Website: ulta-beauty
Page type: delivery-shipping
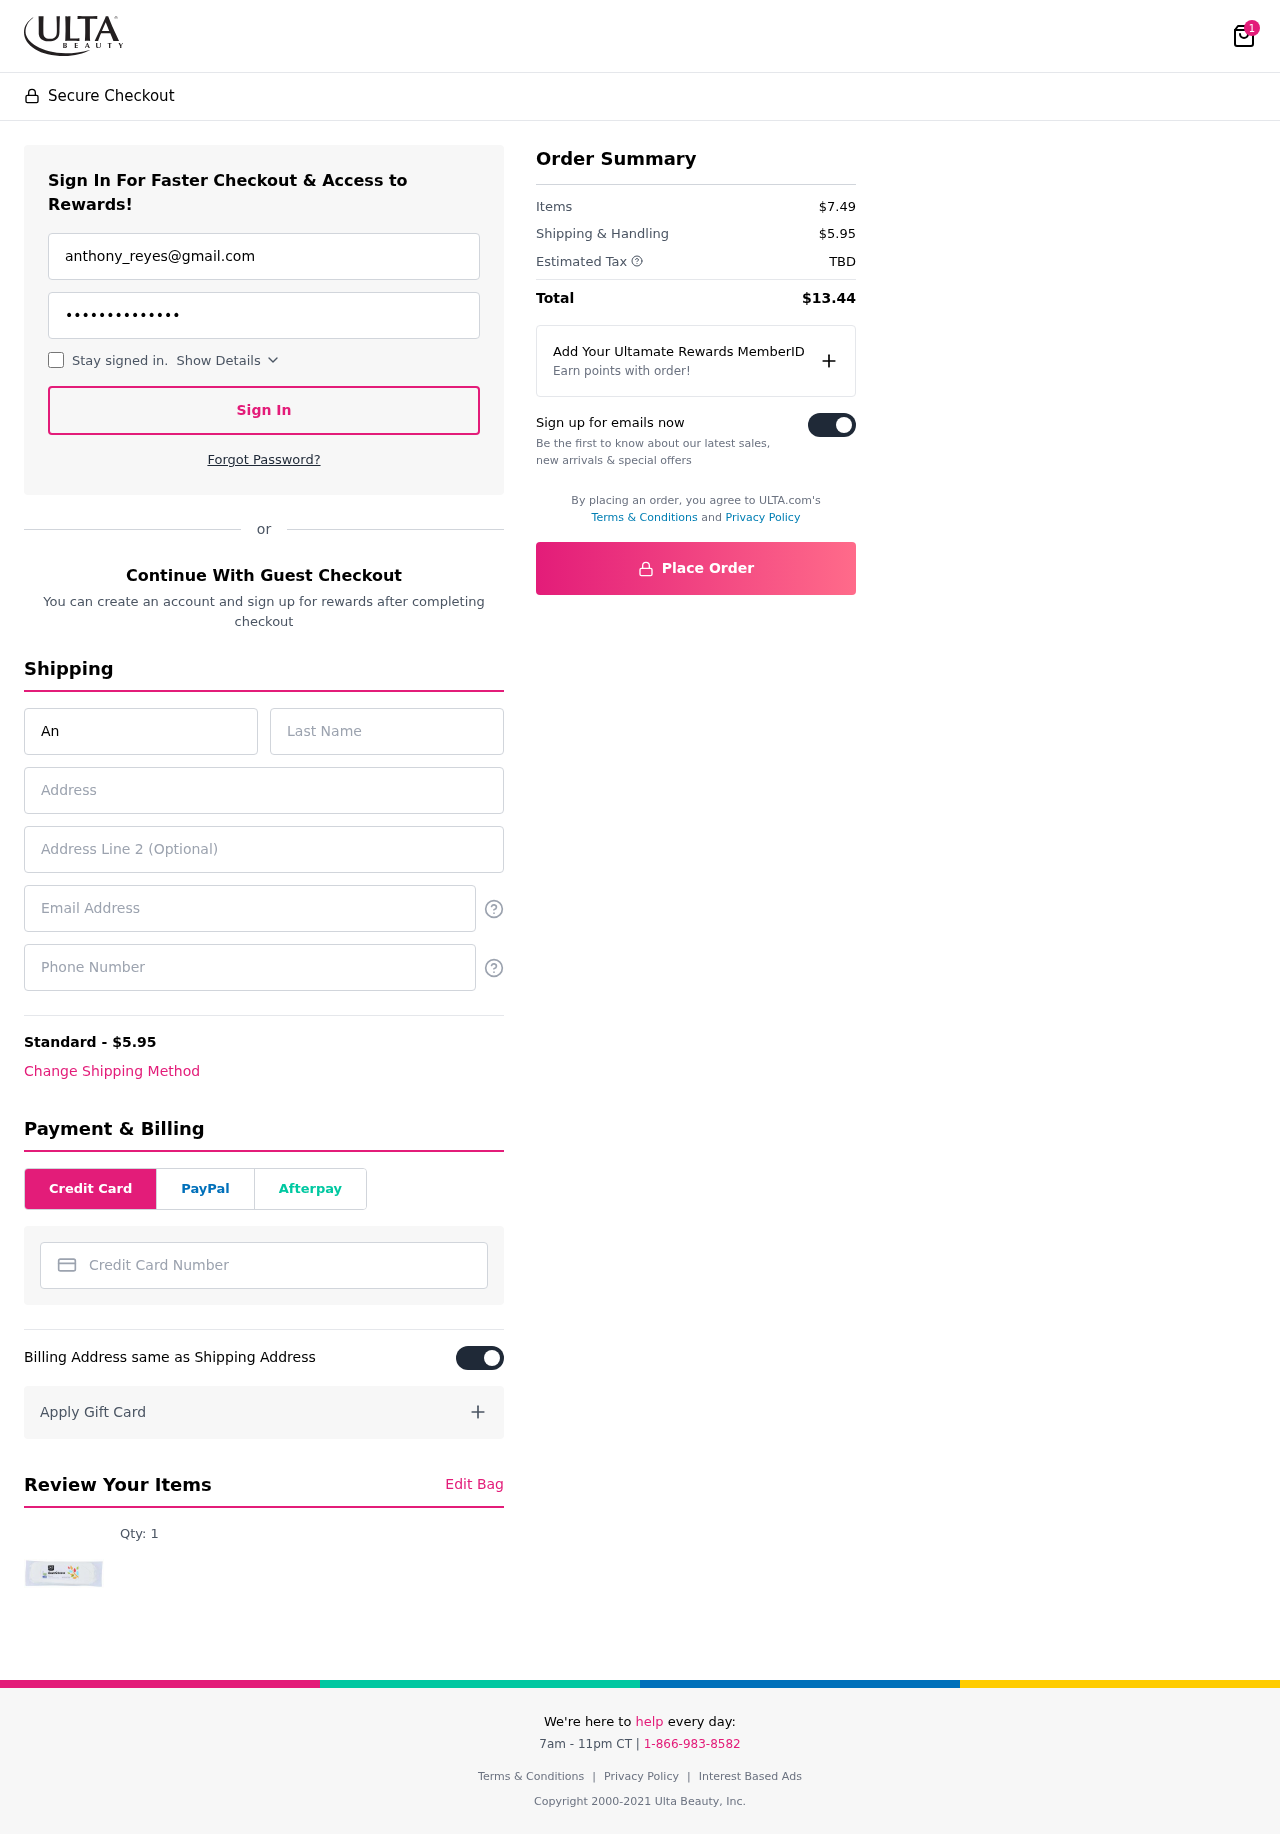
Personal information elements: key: PII_CARD_NUMBER
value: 3728 9823 0945 245
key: PII_EMAIL
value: anthony_reyes@gmail.com
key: PII_EMAIL2
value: anthony_reyes@gmail.com
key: PII_FIRSTNAME
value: Anthony
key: PII_LASTNAME
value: Reyes
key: PII_PHONE
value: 8513171321
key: PII_STREET
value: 36399 Maria Oval Suite 679
Product elements: key: PRODUCT1_QUANTITY
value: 1
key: PRODUCT1
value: Qty: 1
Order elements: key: ORDER_NUM_ITEMS
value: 1
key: ORDER_SHIPPING_COST
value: $5.95
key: ORDER_SUBTOTAL
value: $7.49
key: ORDER_TAX
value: TBD
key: ORDER_TOTAL
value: $13.44